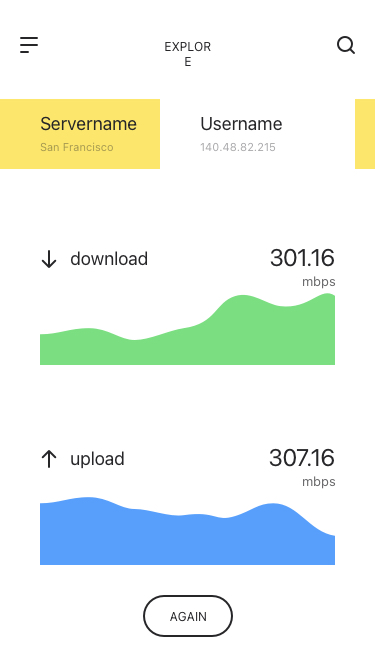
Text in this UI design:
San Francisco
140.48.82.215
Servername
Username
301.16
download
mbps
307.16
upload
mbps